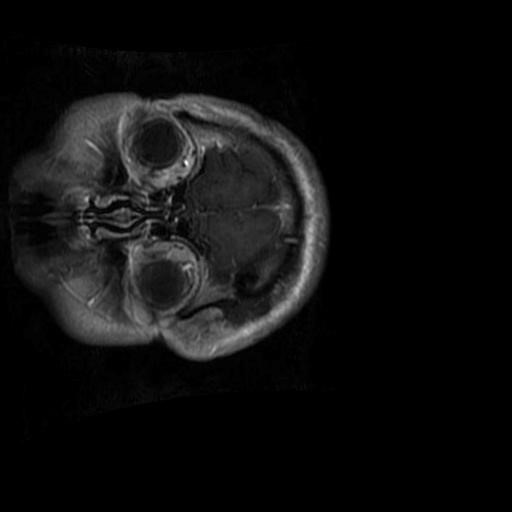
Label: brain_glioma